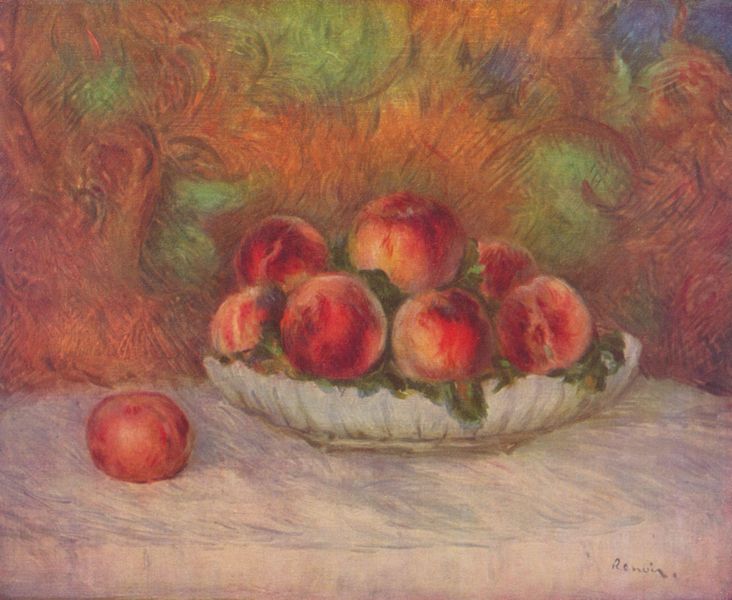
Titel: Stilleben mit Früchten
Künstler: Pierre Auguste Renoir
Standort: Paris
Institution: Privatsammlung
Schlagwörter: baum, blau, blätter, gemälde, himmel, schatten, weiß, wolken, bäume, gelb, grün, impressionismus, auguste renoir, bewegung, braun, bunt, frankreich, grau, hell, hintergrund, kreide, licht, orange, pastell, renoir, tisch, tische, obst, rot, tuch, expressionismus, malerei, muster, schale, schüssel, teller, signatur, tischdecke, tischtuch, öl, natur, flach, decke, blatt, rosa, wald, rund, frucht, früchte, garten, stilleben, stillleben, bewegt, apfel, äpfel, sommer, wellen, perspektive, ernte, farben, violett, signiert, wild, essen, duktus, tapete, korb, pastellfarben, platte, striche, untergrund, porzellan, wirbel, früchtestillleben, auguste, tumult, schlange, diffus, obstschale, pfirsich, reif, aprikose, aprikosen, nektarine, pfirsiche, weich, drache, rillen, acht, unruhig, pfirsische, august renoir, feurig, saftig, bst, bstschale, samtik, imnpressionismus, nachrung, aufrgung, tschdekce